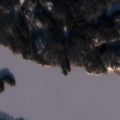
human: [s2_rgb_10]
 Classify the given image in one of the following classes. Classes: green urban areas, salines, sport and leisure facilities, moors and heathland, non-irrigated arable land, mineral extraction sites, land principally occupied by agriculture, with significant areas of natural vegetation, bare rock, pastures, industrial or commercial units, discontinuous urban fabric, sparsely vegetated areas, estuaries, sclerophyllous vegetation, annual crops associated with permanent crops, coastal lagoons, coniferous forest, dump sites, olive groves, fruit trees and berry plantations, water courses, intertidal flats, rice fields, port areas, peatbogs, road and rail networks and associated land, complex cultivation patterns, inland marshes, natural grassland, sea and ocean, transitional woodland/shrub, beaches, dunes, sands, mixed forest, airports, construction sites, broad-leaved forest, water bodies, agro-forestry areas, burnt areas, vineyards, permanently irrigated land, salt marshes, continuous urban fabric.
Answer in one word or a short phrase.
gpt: coniferous forest, mixed forest, water bodies